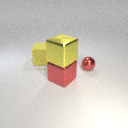
large red metal cube below large yellow metal cube